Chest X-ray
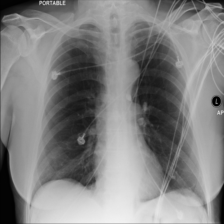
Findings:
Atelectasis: positive
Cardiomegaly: negative
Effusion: negative
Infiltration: negative
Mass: negative
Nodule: negative
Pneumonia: negative
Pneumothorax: negative
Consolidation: negative
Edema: negative
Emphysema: negative
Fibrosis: negative
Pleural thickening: negative
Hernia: negative